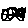
Label: moon